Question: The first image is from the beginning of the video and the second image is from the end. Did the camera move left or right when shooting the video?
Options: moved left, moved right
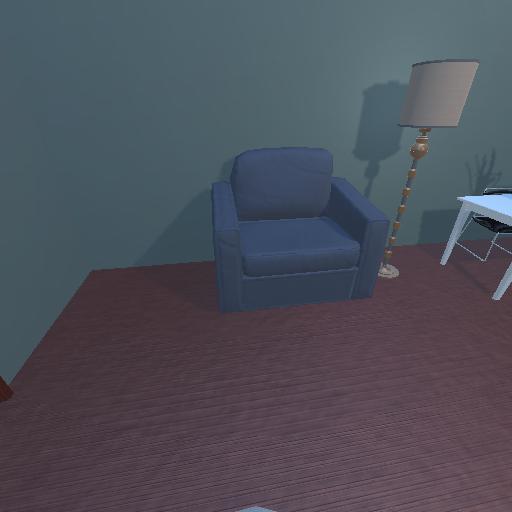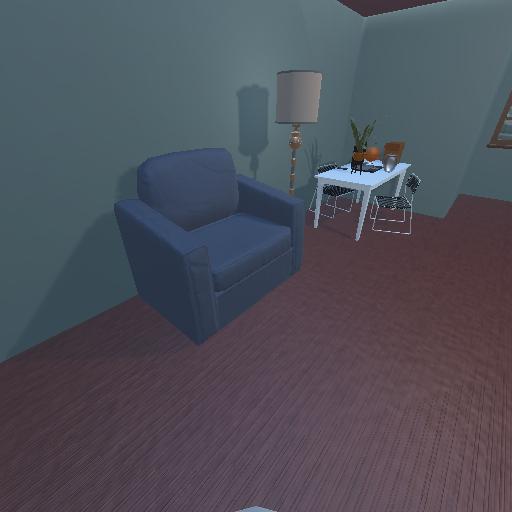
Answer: moved left